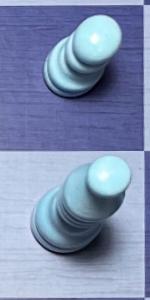
Label: Bishop_White